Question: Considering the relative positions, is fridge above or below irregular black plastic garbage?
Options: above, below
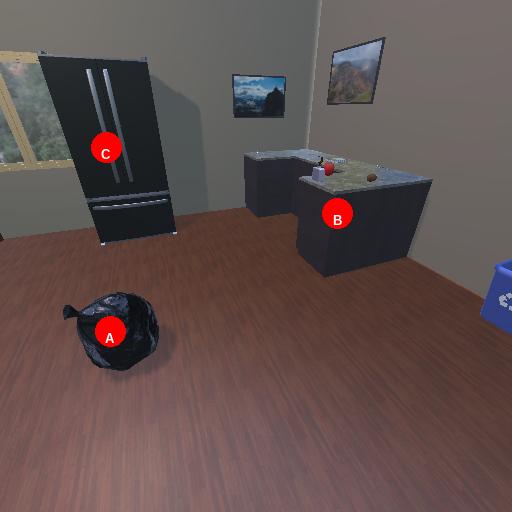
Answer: above